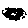
Label: fish